Question: I have this record with time in/out for employee in multiple rows, how to query a pivot with same id, name but different time in/out?
Just like on image below:

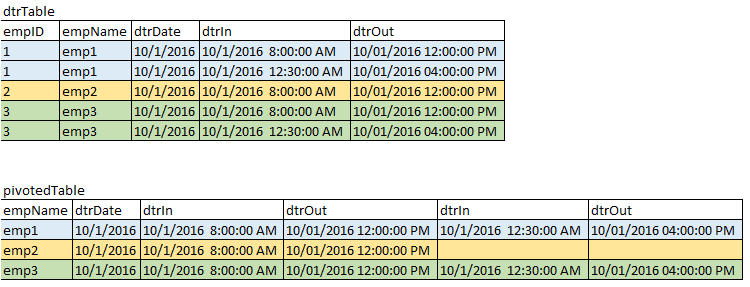
Answer: You can use pivoting like:
'''
;WITH dtrTable AS ( --just a test sample of your table
SELECT *
FROM (VALUES
(1, 'emp1', '2016-10-20', '2016-10-20 10:00:00.000', '2016-10-20 15:00:00.000'),
(1, 'emp1', '2016-10-20', '2016-10-20 15:30:00.000', '2016-10-20 17:00:00.000'),
(1, 'emp1', '2016-10-20', '2016-10-20 18:30:00.000', '2016-10-20 19:00:00.000'),
(2, 'emp2', '2016-10-20', '2016-10-20 10:00:00.000', '2016-10-20 19:00:00.000'),
(2, 'emp2', '2016-10-20', '2016-10-20 21:00:00.000', '2016-10-20 22:00:00.000'),
(2, 'emp2', '2016-10-21', '2016-10-20 11:00:00.000', '2016-10-20 21:00:00.000')
) as t(empId, empName, dtrDate, dtrIn, dtrOut)
)
SELECT *
FROM (
SELECT empId,
empName,
dtrDate,
[Columns]+seq as [Columns],
[Values]
FROM (
SELECT *,
CAST(ROW_NUMBER() OVER (PARTITION BY empId, dtrDate ORDER BY dtrIn) as nvarchar(100)) as seq
FROM dtrTable
) as t
UNPIVOT (
[Values] FOR [Columns] IN ([dtrIn],[dtrOut])
) as unpvt
) as d
PIVOT (
MAX([Values]) FOR [Columns] IN ([dtrIn1],[dtrOut1],[dtrIn2],[dtrOut2],[dtrIn3],[dtrOut3])
) as pvt
'''
Output:
'''
empId empName dtrDate dtrIn1 dtrOut1 dtrIn2 dtrOut2 dtrIn3 dtrOut3
1 emp1 2016-10-20 2016-10-20 10:00:00.<PHONE>-20 15:00:00.<PHONE>-20 15:30:00.<PHONE>-20 17:00:00.<PHONE>-20 18:30:00.<PHONE>-20 19:00:00.000
2 emp2 2016-10-20 2016-10-20 10:00:00.<PHONE>-20 19:00:00.<PHONE>-20 21:00:00.<PHONE>-20 22:00:00.000 NULL NULL
2 emp2 2016-10-21 2016-10-20 11:00:00.<PHONE>-20 21:00:00.000 NULL NULL NULL NULL
'''
Unpivot part will give you this table:
'''
empId empName dtrDate Columns Values
1 emp1 2016-10-20 dtrIn1 2016-10-20 10:00:00.000
1 emp1 2016-10-20 dtrOut1 2016-10-20 15:00:00.000
1 emp1 2016-10-20 dtrIn2 2016-10-20 15:30:00.000
1 emp1 2016-10-20 dtrOut2 2016-10-20 17:00:00.000
1 emp1 2016-10-20 dtrIn3 2016-10-20 18:30:00.000
1 emp1 2016-10-20 dtrOut3 2016-10-20 19:00:00.000
2 emp2 2016-10-20 dtrIn1 2016-10-20 10:00:00.000
2 emp2 2016-10-20 dtrOut1 2016-10-20 19:00:00.000
2 emp2 2016-10-20 dtrIn2 2016-10-20 21:00:00.000
2 emp2 2016-10-20 dtrOut2 2016-10-20 22:00:00.000
2 emp2 2016-10-21 dtrIn1 2016-10-20 11:00:00.000
2 emp2 2016-10-21 dtrOut1 2016-10-20 21:00:00.000
'''
Here I use 'ROW_NUMBER()' with partitioning to give some order to . And also numbers, generated by 'ROW_NUMBER()', helps to create columns, we cannot use same column names in pivot part.